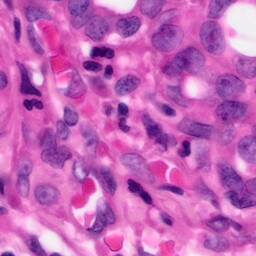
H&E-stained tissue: Pancreatic